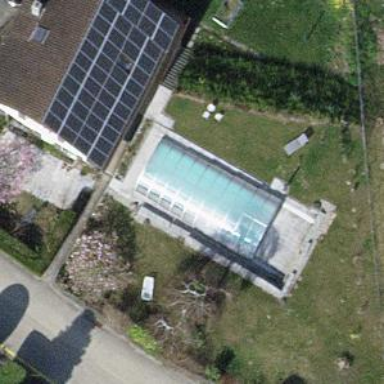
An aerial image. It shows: Outdoor swimming pool located in leisure land.